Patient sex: F
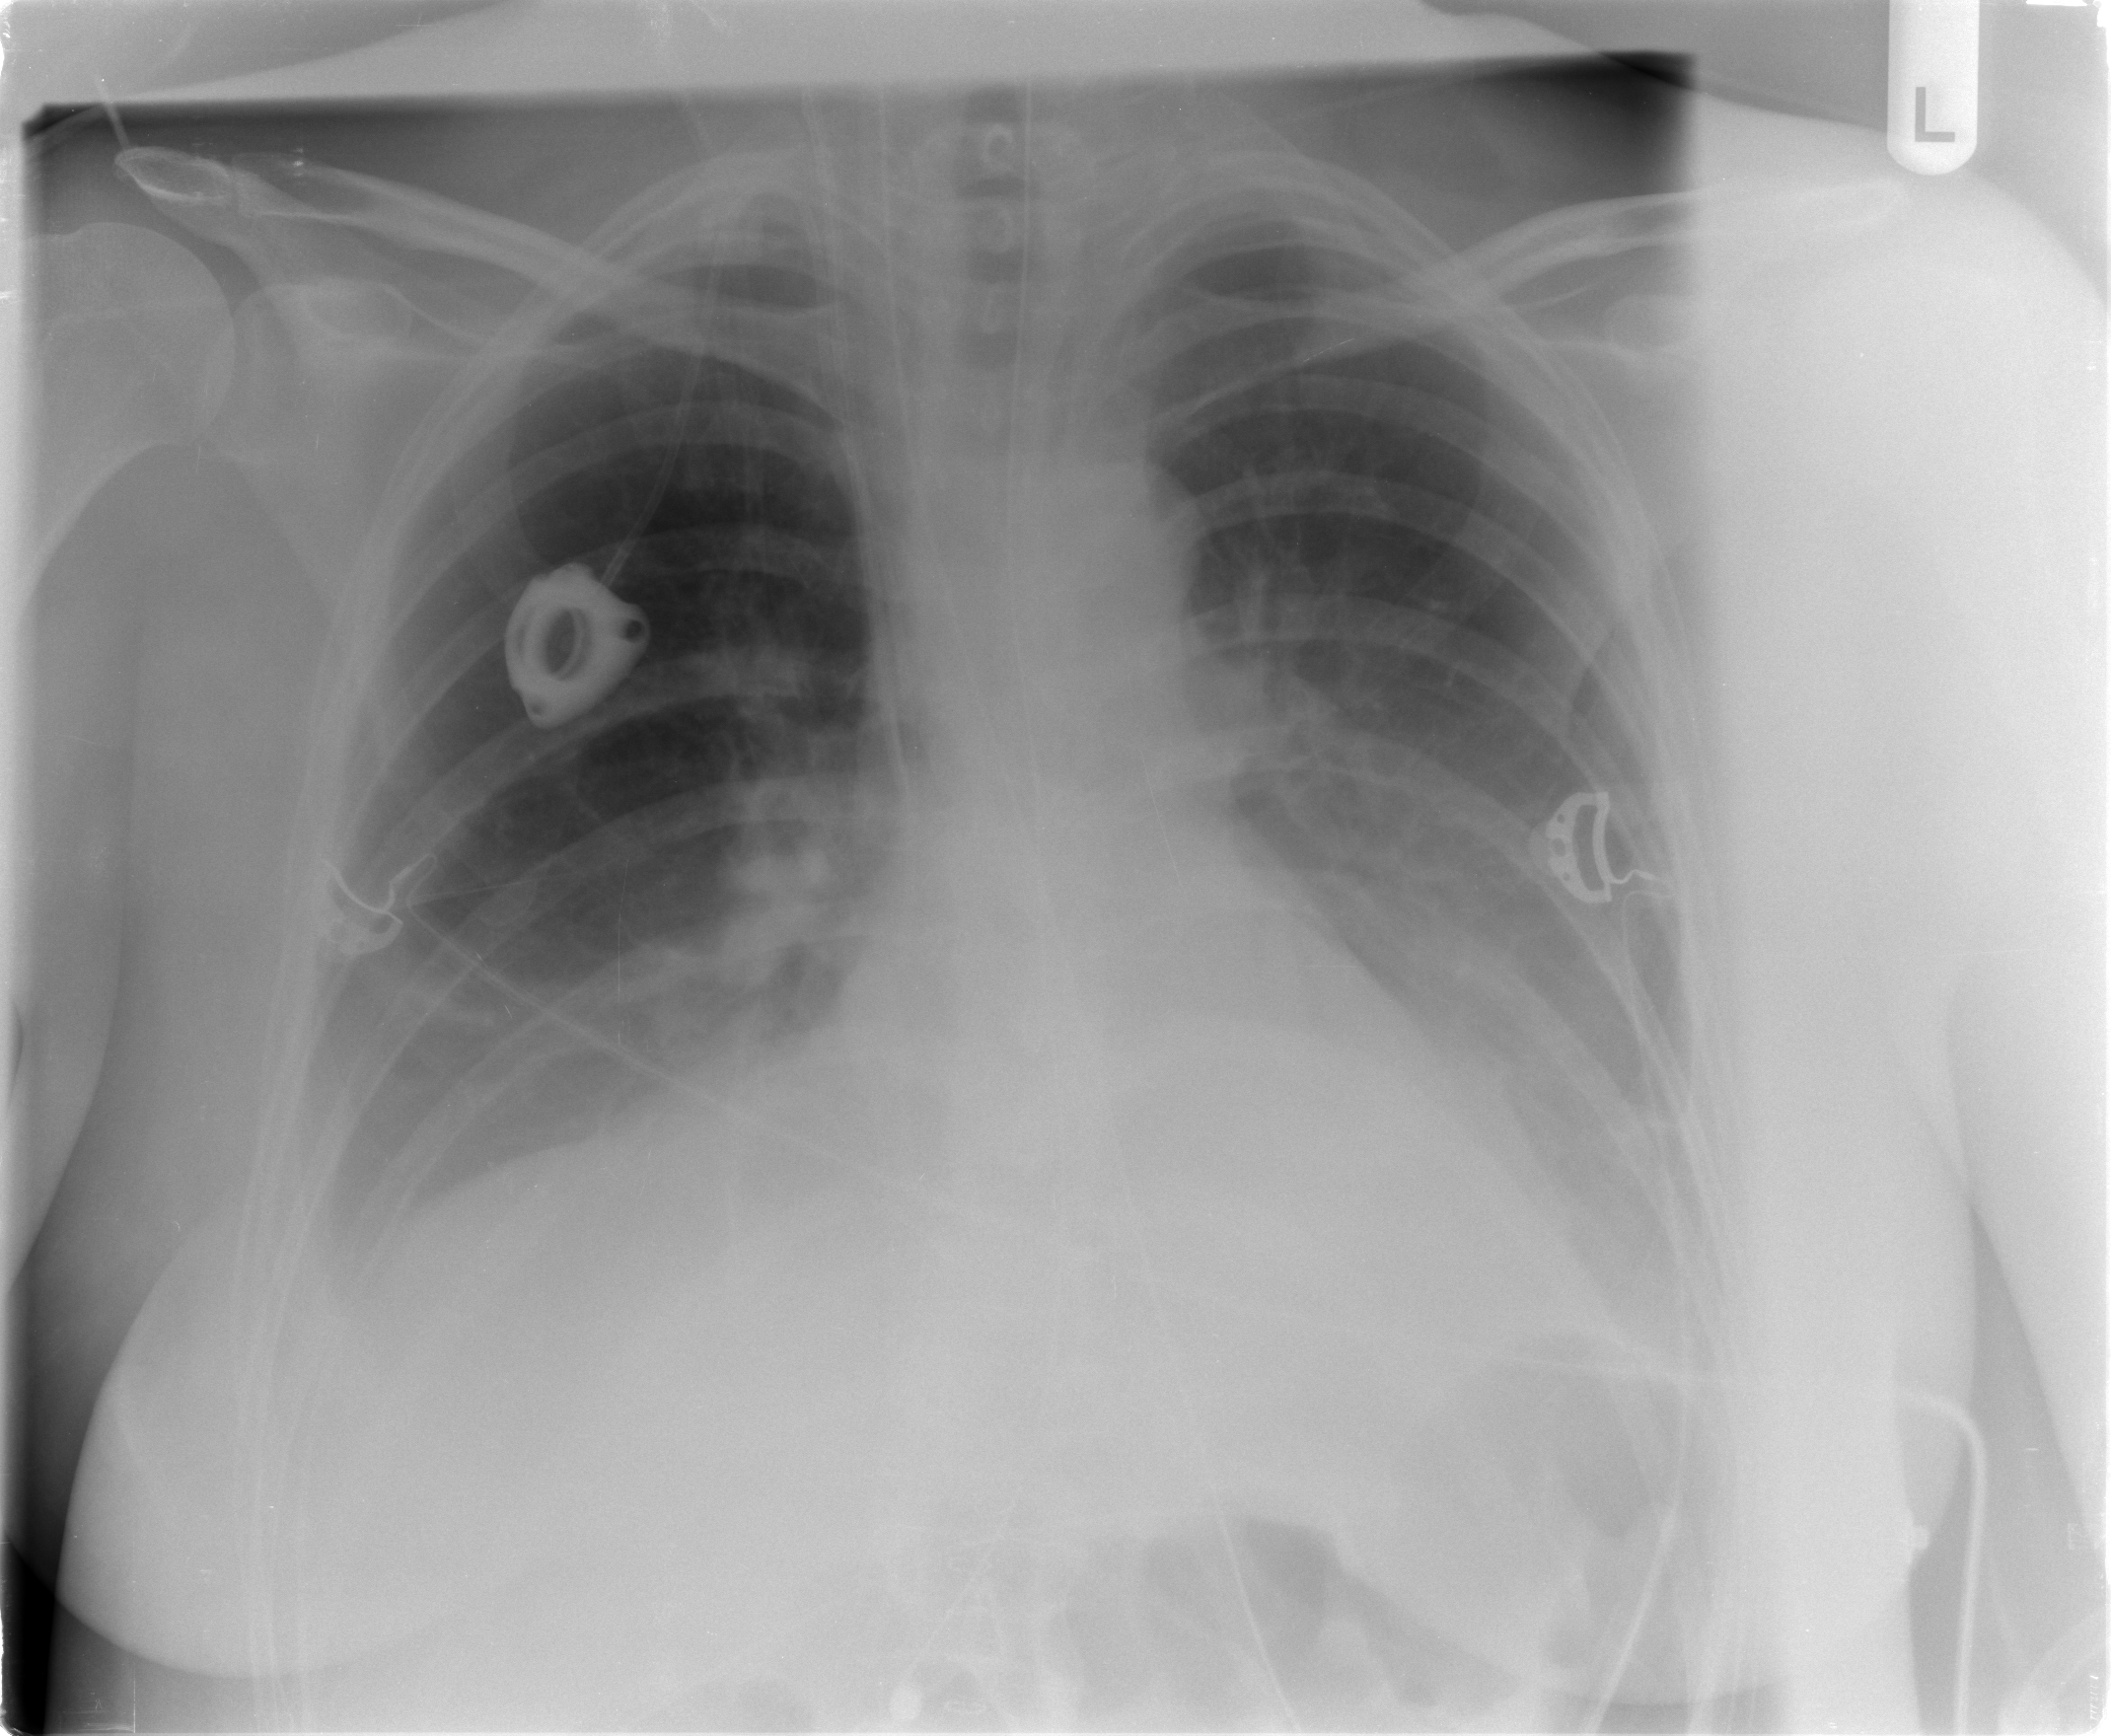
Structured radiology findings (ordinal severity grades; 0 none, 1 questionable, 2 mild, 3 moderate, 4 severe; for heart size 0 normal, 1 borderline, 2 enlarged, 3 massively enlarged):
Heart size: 0
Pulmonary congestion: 0
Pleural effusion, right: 2
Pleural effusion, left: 2
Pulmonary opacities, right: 0
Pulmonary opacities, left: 0
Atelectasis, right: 2
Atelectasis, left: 2